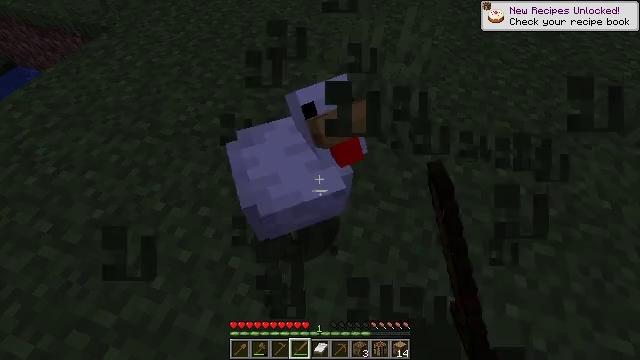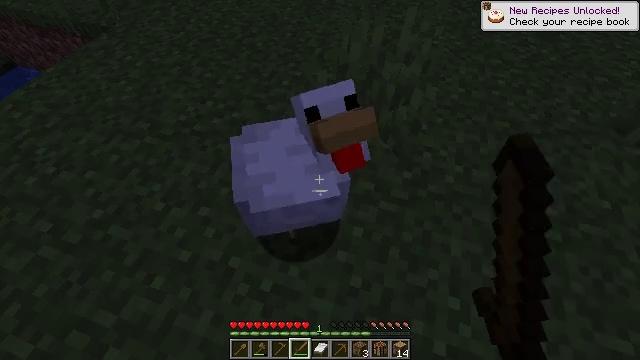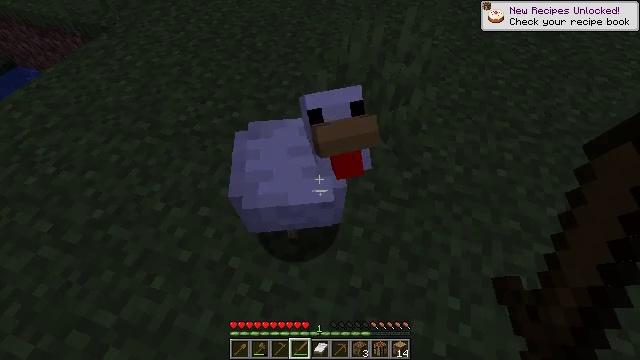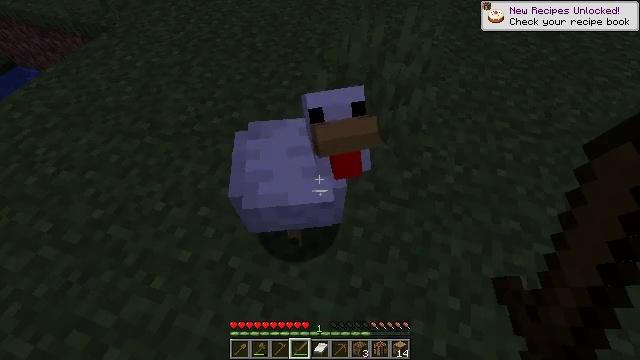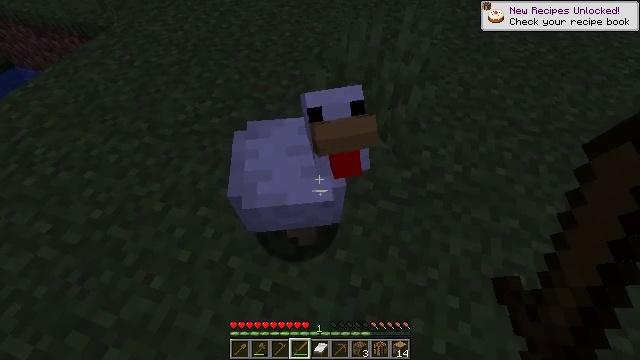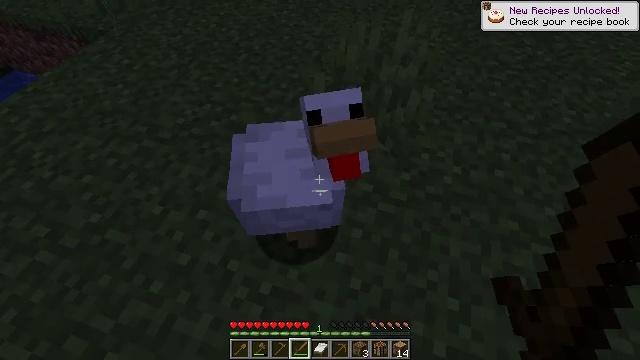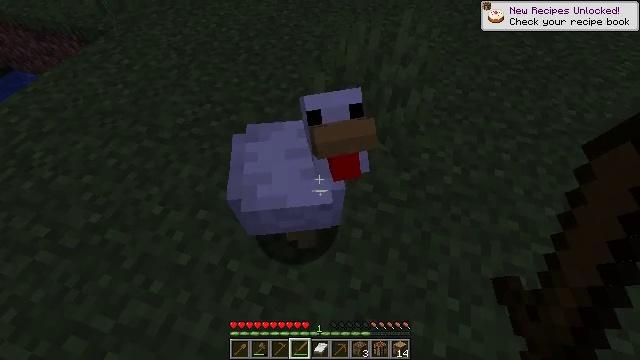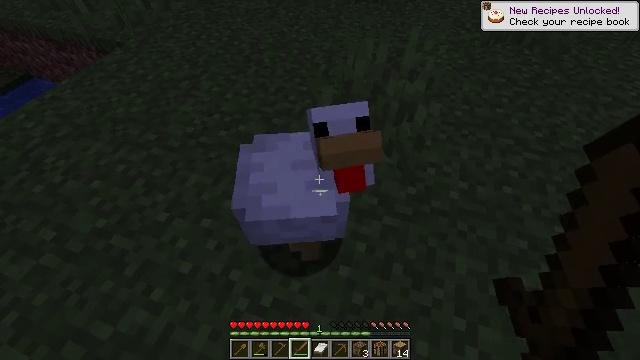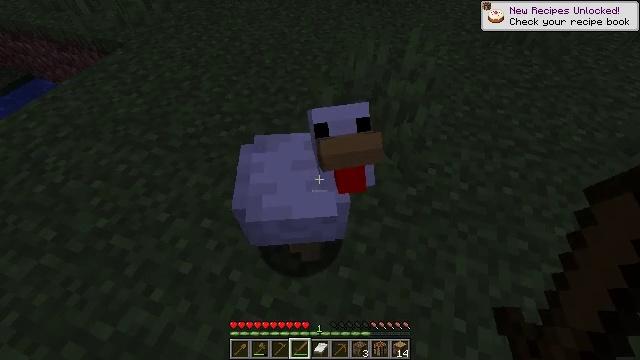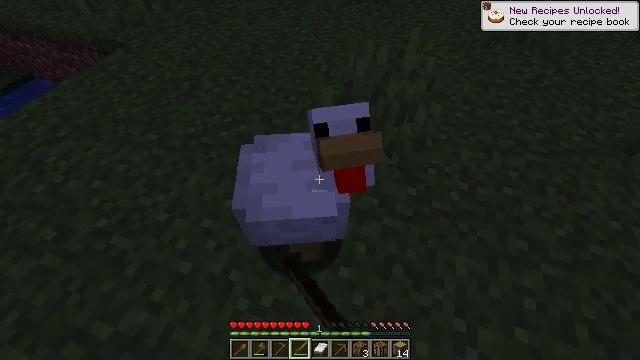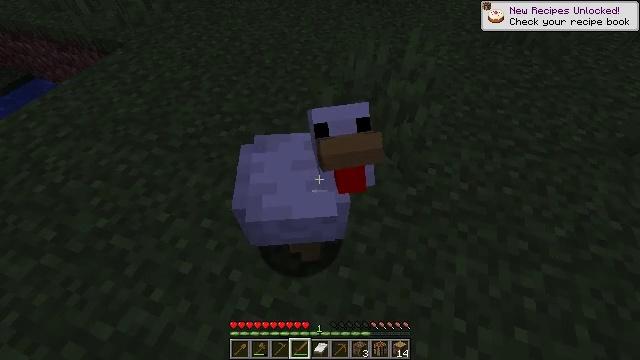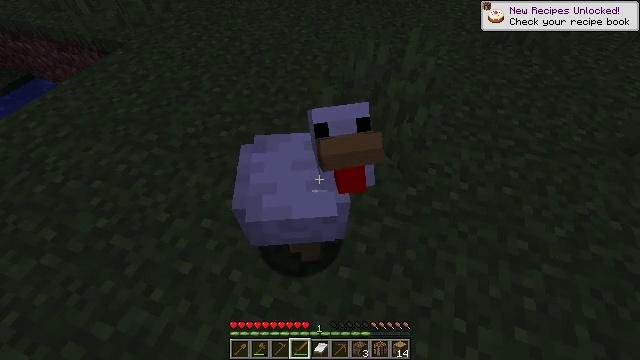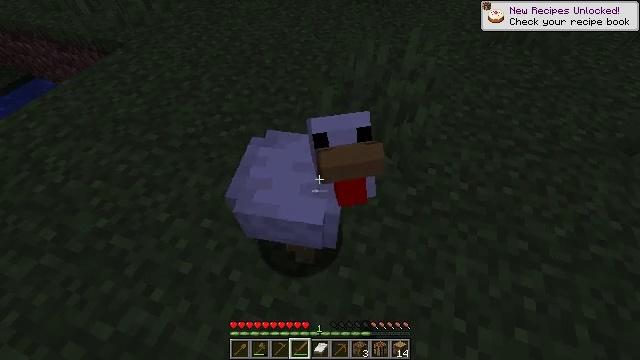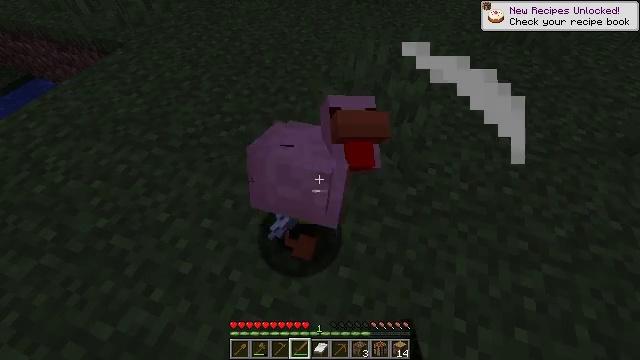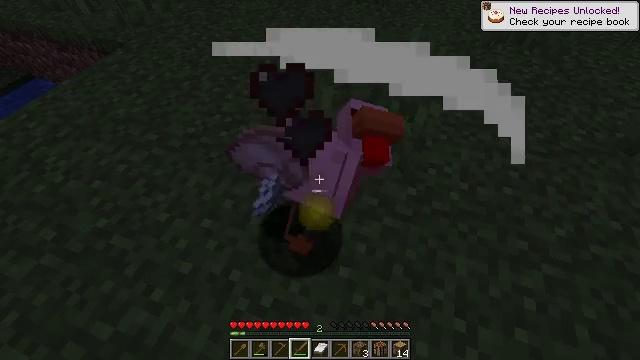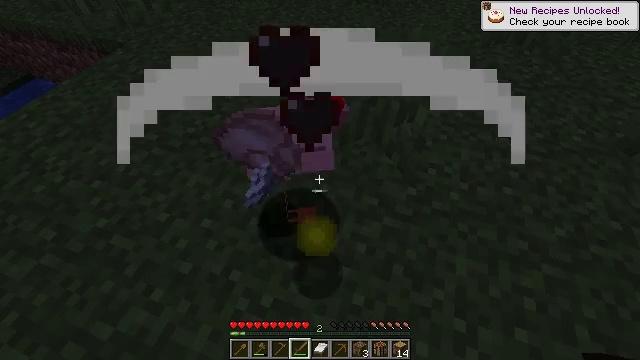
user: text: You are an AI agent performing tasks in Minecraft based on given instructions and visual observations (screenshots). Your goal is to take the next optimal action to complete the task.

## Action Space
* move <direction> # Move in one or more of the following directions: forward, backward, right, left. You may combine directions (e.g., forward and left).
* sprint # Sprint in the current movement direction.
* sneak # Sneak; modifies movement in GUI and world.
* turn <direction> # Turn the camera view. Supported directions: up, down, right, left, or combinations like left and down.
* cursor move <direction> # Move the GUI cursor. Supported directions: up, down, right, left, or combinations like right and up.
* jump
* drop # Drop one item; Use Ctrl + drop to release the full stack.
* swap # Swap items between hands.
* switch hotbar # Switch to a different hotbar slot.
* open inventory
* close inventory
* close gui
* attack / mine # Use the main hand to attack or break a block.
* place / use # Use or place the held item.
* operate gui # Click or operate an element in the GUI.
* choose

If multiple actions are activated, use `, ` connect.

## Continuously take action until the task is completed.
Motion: motion action
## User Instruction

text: Kill mobs.
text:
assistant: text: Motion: no_op
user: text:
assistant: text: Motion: no_op
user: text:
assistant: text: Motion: no_op
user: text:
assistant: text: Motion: no_op
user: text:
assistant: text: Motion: no_op
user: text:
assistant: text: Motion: no_op
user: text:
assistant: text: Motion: turn left and up
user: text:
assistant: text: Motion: attack / mine
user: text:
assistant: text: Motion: attack / mine
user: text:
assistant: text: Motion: attack / mine
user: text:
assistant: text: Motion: no_op
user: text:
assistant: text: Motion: no_op
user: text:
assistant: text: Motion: no_op
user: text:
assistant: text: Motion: no_op
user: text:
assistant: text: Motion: no_op
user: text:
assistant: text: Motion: no_op
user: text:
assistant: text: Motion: no_op
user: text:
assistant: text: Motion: no_op
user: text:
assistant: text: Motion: no_op
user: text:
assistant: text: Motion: no_op
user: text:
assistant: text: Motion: turn right and up
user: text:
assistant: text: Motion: turn right and up
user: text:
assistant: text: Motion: move forward, sprint, turn up
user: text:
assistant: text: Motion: move forward, sprint
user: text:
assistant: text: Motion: move forward, sprint
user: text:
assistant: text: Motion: move forward, sprint
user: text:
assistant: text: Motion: move forward, sprint, turn up
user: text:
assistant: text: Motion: move forward, sprint, turn right and up
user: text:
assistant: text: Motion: move forward, sprint, turn right and up
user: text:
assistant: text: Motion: move forward, sprint, turn right and up